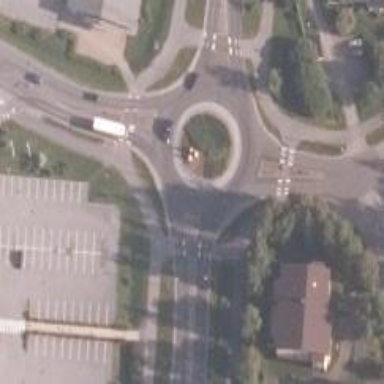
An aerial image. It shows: Tertiary road with asphalt surface leading to roundabout junction.